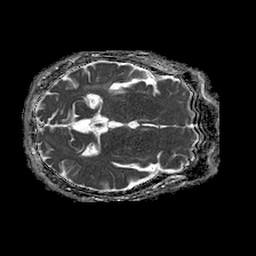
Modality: ADC
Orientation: axial
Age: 83
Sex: male
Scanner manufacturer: philips
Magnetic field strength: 1.5 T
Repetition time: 4.6 s
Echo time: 0.08631 s